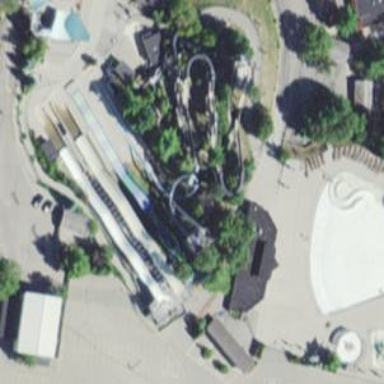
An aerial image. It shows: Water slide attraction.